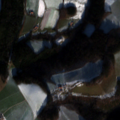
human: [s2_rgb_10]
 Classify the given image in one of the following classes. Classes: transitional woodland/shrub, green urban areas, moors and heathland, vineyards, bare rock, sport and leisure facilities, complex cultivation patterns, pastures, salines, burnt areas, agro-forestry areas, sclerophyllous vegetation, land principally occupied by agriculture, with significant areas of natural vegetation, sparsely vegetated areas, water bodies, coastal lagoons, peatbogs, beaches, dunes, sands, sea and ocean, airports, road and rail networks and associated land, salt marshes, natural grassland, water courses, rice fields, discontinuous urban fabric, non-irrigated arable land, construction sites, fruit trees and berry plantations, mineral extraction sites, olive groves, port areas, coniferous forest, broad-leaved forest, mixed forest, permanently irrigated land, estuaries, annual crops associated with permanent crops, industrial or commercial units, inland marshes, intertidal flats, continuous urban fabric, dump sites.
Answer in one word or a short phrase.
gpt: non-irrigated arable land, complex cultivation patterns, land principally occupied by agriculture, with significant areas of natural vegetation, coniferous forest, mixed forest